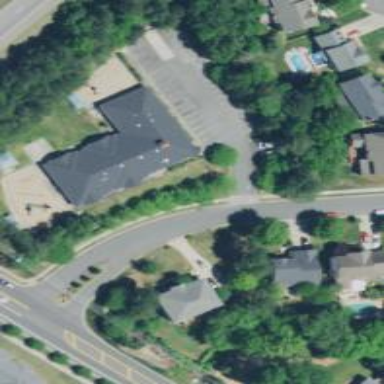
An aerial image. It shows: Kindergarten building.